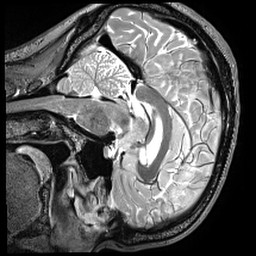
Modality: T2w
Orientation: sagittal
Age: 46
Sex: male
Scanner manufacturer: siemens
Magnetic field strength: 3 T
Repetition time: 3.2 s
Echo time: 0.56 s